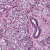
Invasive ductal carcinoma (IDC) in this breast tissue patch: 1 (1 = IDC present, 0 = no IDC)